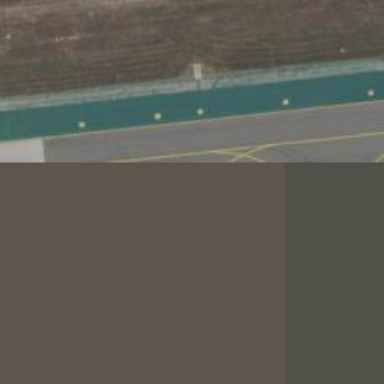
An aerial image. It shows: View of taxiway at the airport.